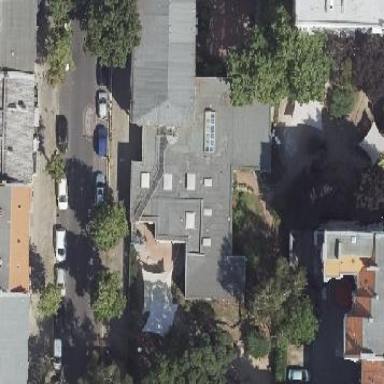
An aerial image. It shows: Building part with flat roof.